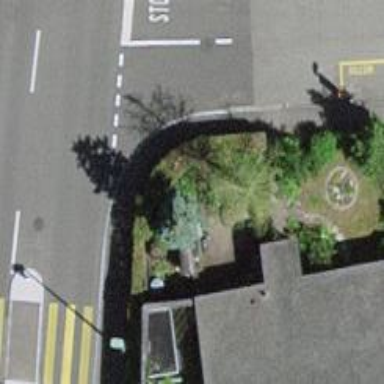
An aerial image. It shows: Post box is visible.